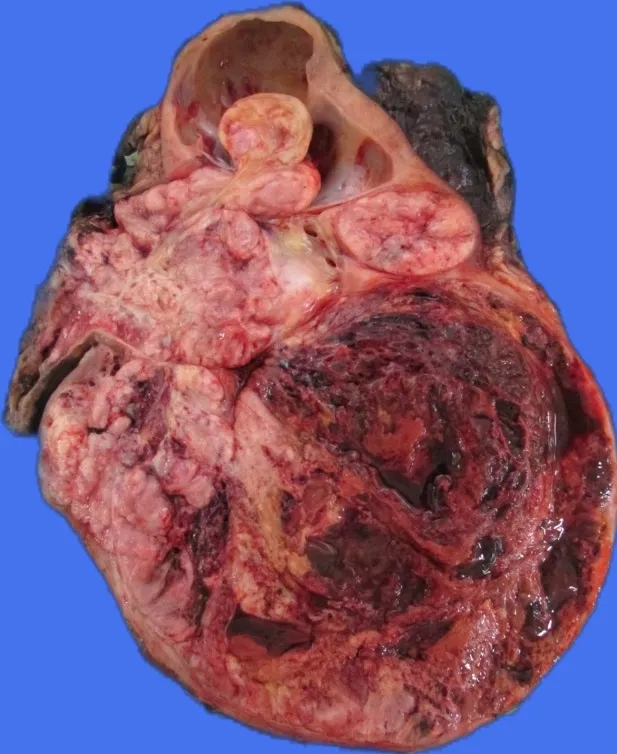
The cut surface of the bisected kidney showing a large, solid, unicentric, well-circumscribed tumor in the inferior pole of the left kidney with hemorrhage and necrosis.
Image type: medical_photograph (other_medical_photograph)